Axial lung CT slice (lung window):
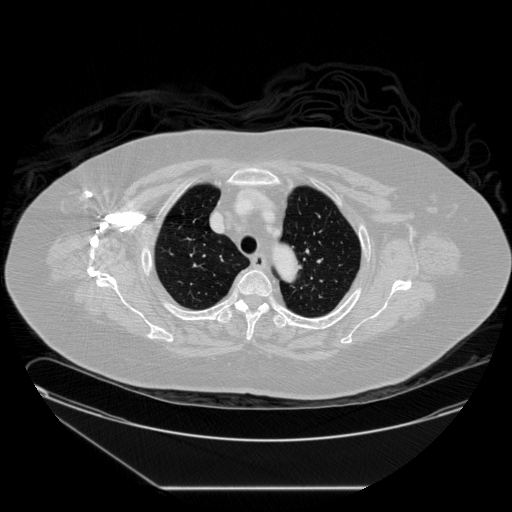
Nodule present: no